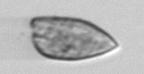
Label: Prorocentrum_dentatum